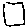
Label: square